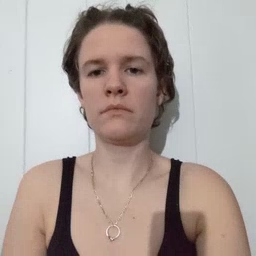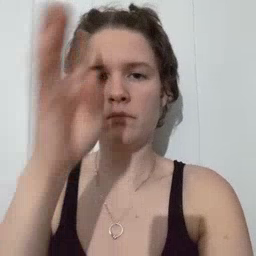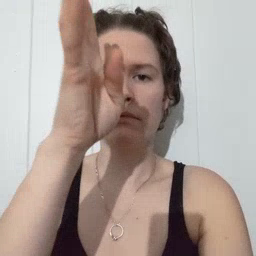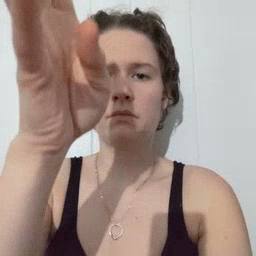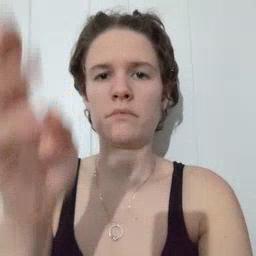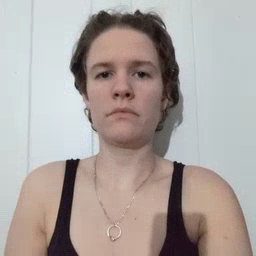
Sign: pretend